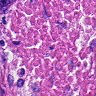
Metastatic tissue present: yes